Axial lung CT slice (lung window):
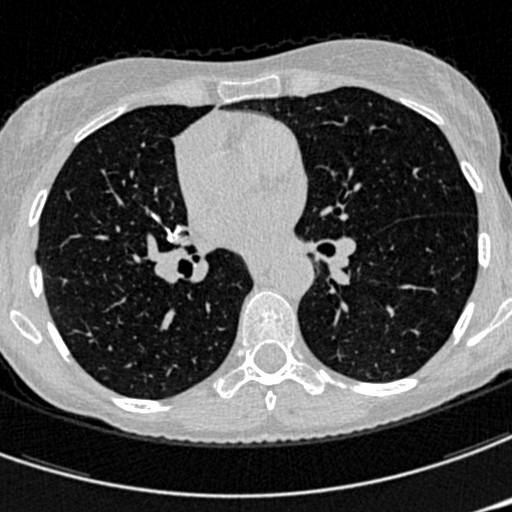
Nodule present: no